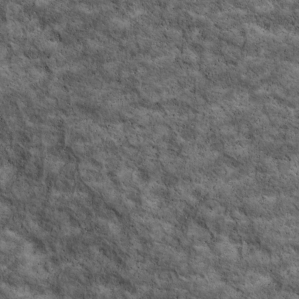
Label: non_frost